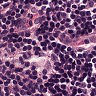
Metastatic tissue present: no